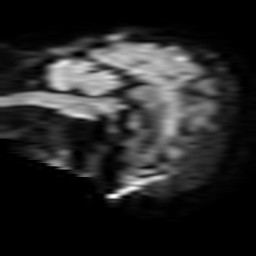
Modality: TRACE
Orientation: sagittal
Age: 64
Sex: male
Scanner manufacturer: philips
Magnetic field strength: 3 T
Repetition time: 3.334 s
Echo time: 0.076 s